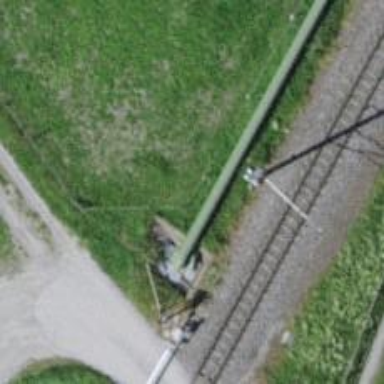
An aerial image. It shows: Power pole.